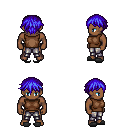
a pixel art fantasy rpg character, male body template, human, dark skin, brown sleeveless shirt, metal pants, blue short bangs hairstyle, gray slippers, four views (front, back, left, right), 2x2 character sprite sheet, small pixel art, hard edges, no anti-aliasing